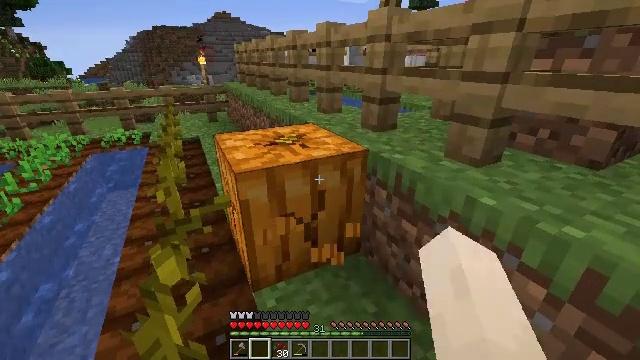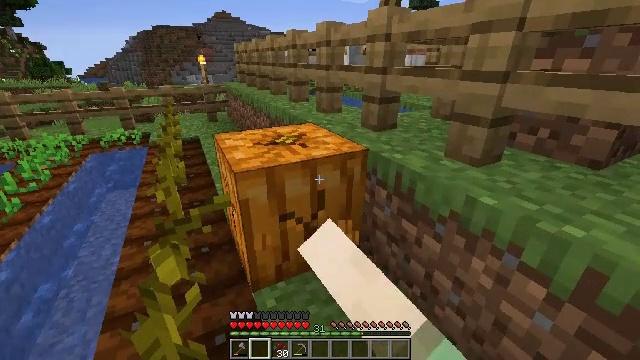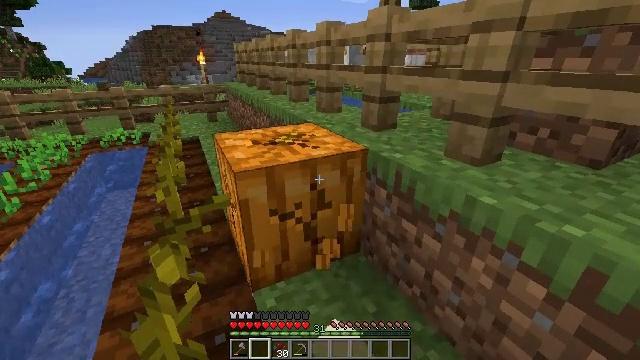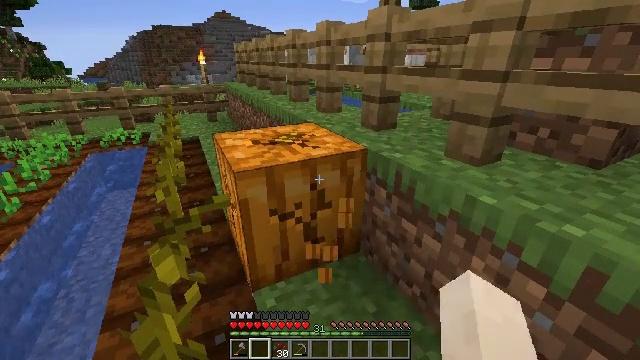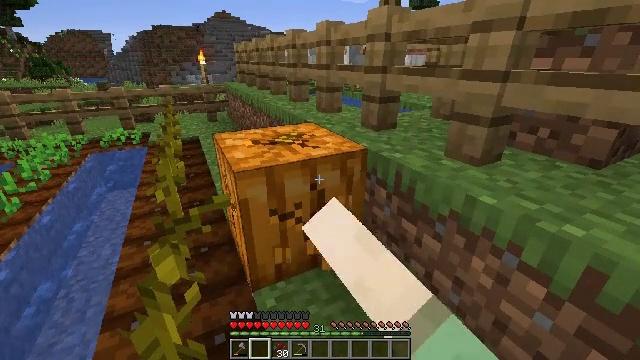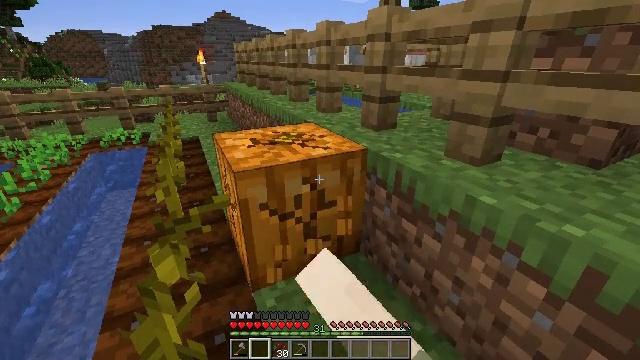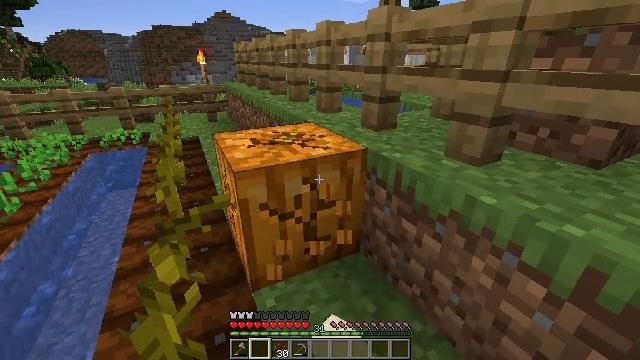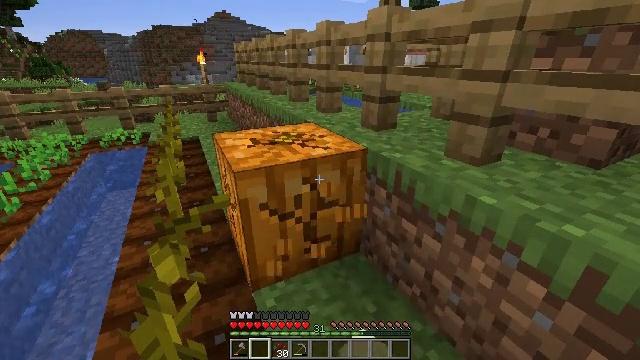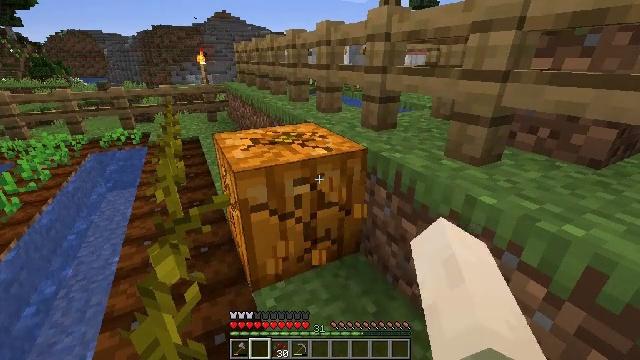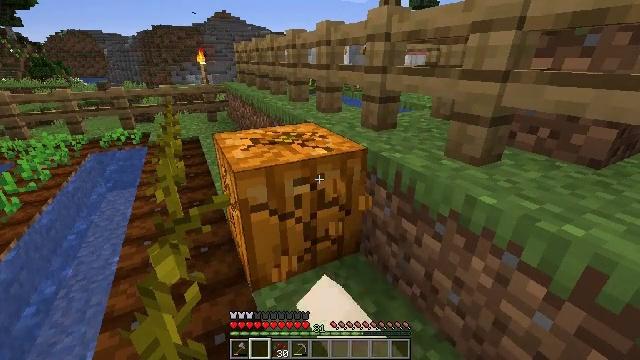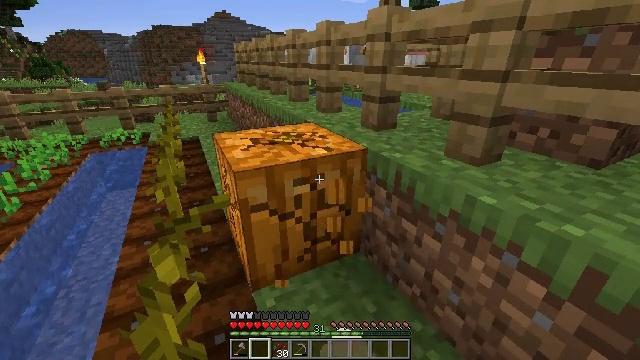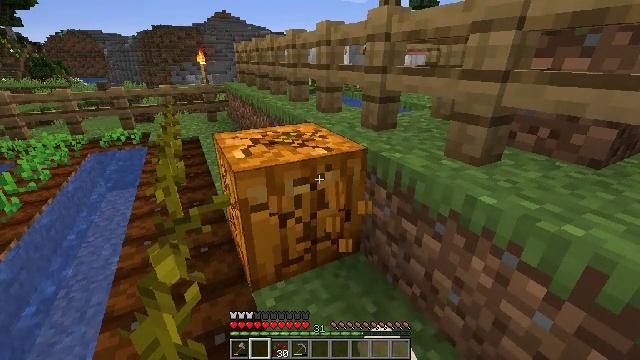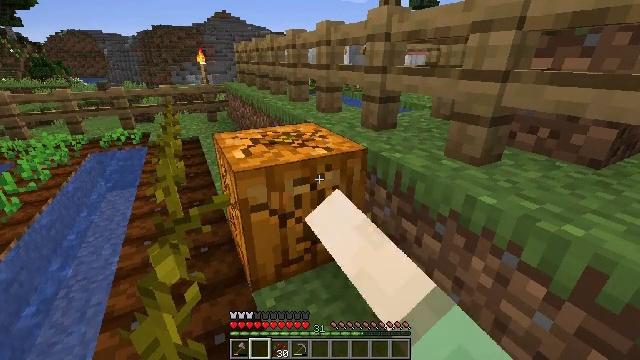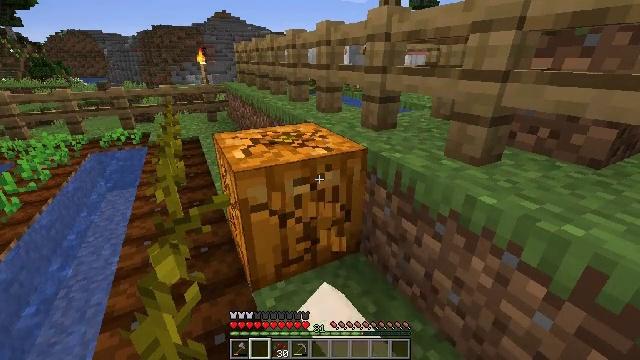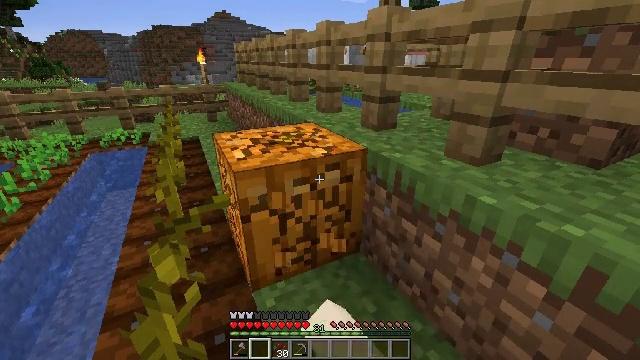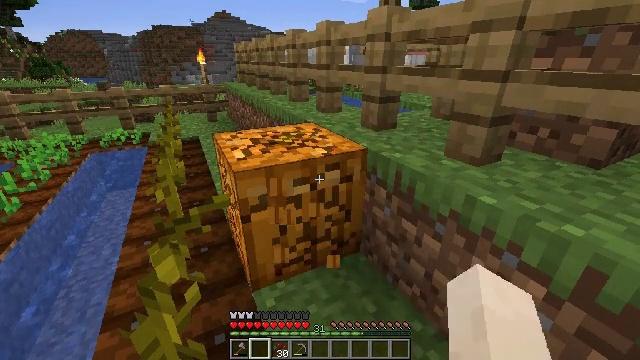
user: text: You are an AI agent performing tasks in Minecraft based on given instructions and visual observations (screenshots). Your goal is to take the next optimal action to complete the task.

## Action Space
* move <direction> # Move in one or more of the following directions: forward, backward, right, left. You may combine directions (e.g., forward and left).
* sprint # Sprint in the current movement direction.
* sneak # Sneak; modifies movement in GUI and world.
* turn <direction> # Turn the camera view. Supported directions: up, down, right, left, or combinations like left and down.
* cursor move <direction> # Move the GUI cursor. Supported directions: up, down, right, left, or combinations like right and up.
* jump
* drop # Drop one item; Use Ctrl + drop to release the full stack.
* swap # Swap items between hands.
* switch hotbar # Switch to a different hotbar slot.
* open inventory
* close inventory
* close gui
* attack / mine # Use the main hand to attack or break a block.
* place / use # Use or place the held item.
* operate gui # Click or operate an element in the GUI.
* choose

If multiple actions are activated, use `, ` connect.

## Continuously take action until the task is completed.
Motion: motion action
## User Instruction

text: Harvest a pumpkin from the field.
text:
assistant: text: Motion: attack / mine
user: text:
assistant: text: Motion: attack / mine
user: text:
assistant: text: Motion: attack / mine
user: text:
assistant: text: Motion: attack / mine
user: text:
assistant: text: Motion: attack / mine
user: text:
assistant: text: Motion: attack / mine
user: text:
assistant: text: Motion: attack / mine
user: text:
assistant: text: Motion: attack / mine
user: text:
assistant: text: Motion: attack / mine
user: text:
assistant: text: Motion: attack / mine
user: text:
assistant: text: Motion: attack / mine
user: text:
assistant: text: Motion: attack / mine
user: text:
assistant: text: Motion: attack / mine
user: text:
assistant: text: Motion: attack / mine
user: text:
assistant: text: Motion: attack / mine
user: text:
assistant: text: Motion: attack / mine
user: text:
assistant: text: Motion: attack / mine
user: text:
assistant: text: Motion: attack / mine
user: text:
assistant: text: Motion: attack / mine
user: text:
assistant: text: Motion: attack / mine
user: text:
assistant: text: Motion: attack / mine
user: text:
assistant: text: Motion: attack / mine
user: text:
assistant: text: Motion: move forward, attack / mine
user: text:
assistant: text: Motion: move forward
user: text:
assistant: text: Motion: no_op